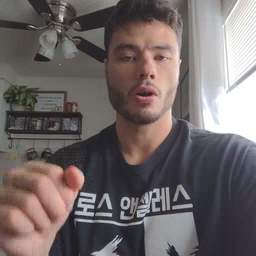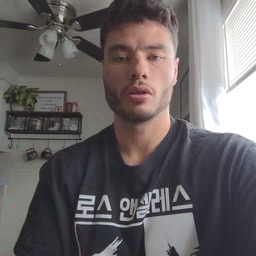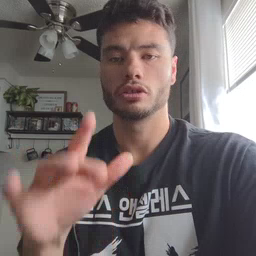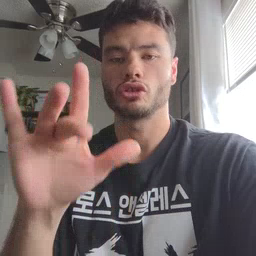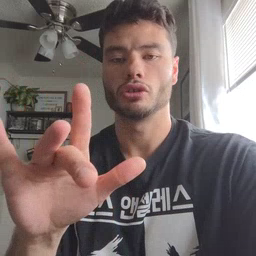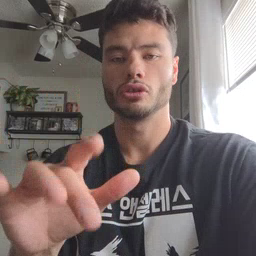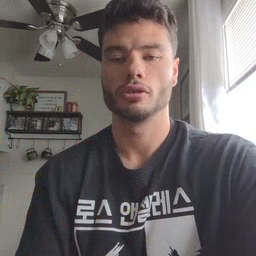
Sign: touch